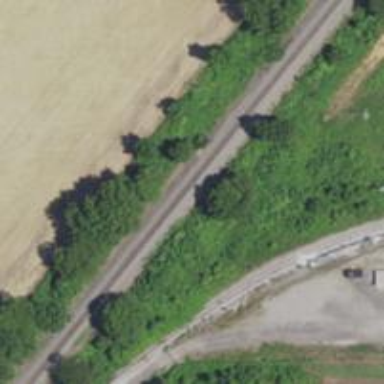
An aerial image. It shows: Railway spur junction.